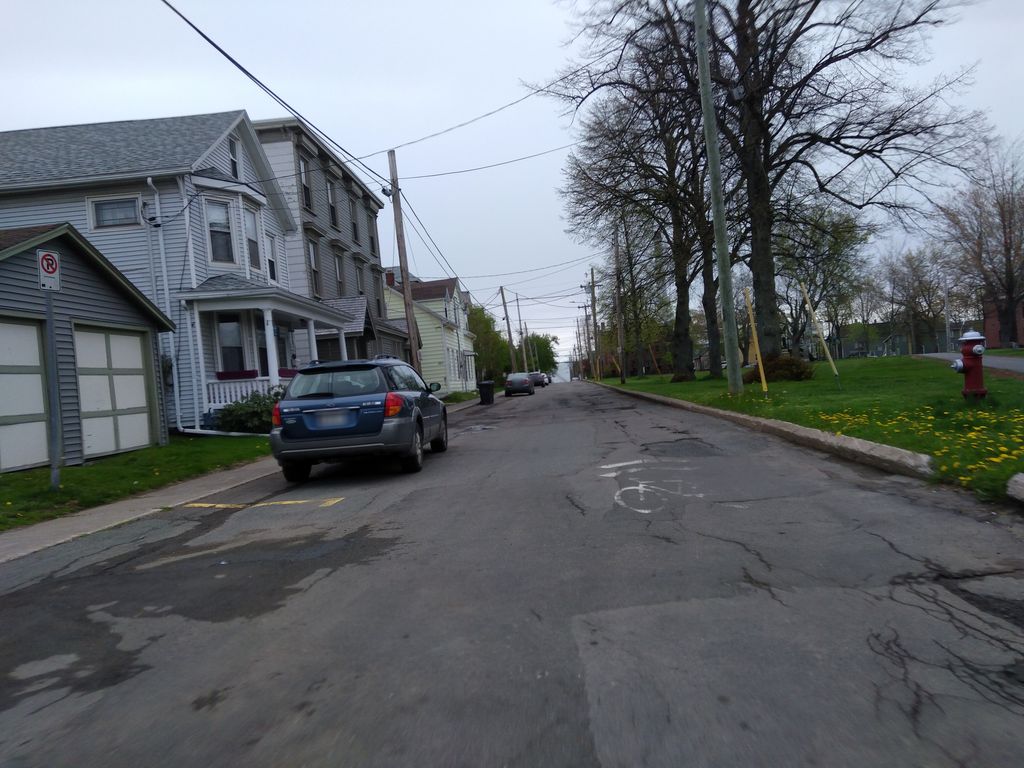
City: charlottetown